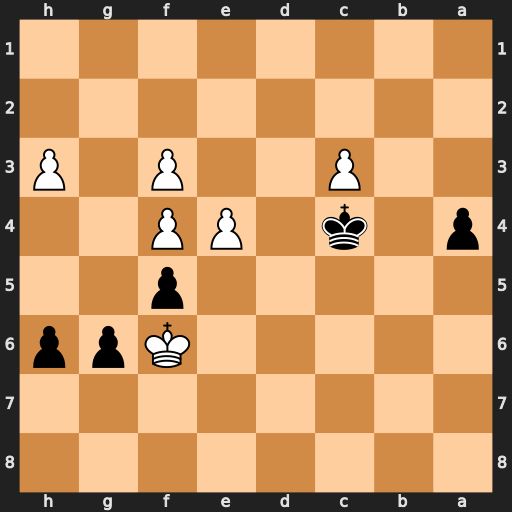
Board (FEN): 8/8/5Kpp/5p2/p1k1PP2/2P2P1P/8/8
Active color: b
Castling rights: -
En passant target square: -
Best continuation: fxe4 fxe4 a3 e5 a2